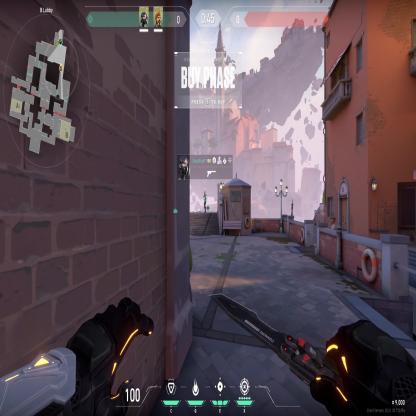
Label: dropped spike ; teammate